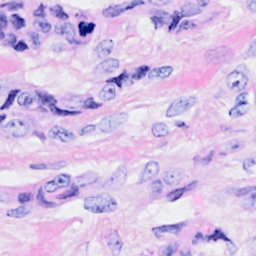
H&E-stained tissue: Breast